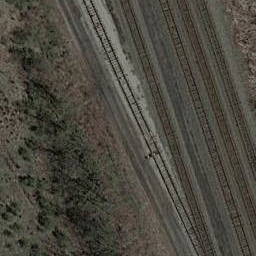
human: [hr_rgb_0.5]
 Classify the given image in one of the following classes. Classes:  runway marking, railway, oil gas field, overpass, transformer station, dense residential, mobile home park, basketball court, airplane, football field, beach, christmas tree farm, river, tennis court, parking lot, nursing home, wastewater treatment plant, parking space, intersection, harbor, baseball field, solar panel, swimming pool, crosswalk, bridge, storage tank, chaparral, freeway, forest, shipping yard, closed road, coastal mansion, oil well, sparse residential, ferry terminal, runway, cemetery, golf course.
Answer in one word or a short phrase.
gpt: railway